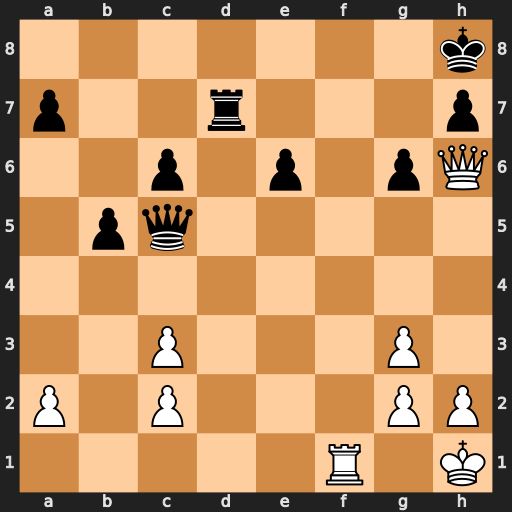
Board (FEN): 7k/p2r3p/2p1p1pQ/1pq5/8/2P3P1/P1P3PP/5R1K
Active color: w
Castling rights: -
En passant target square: -
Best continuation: Rf8+ Qxf8 Qxf8#